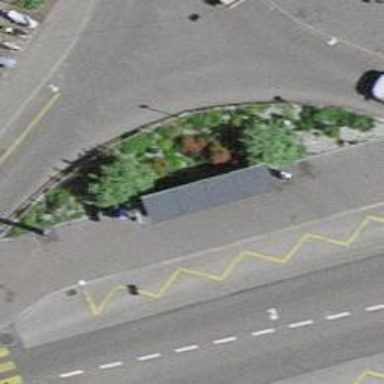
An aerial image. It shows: Brown bench in the vicinity.